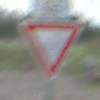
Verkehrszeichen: VorfahrtGewaehren
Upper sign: RichtungsangabeDurchPfeile9
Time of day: MorningAfternoon
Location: Outdoor (Nature)
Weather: PartlyCloudy
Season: NotSpecified
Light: Natural